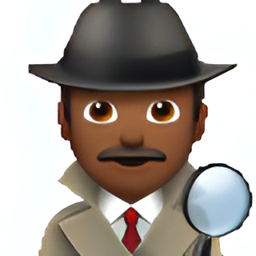
Name: sleuth or spy
Emoji: 🕵🏾
Group: People & Body
Sub-group: person-role